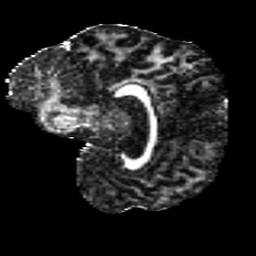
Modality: FA
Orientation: sagittal
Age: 40
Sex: male
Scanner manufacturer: ge
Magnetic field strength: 3 T
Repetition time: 7.8 s
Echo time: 0.0609 s